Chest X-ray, PA view. Patient: 54 years old, sex M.
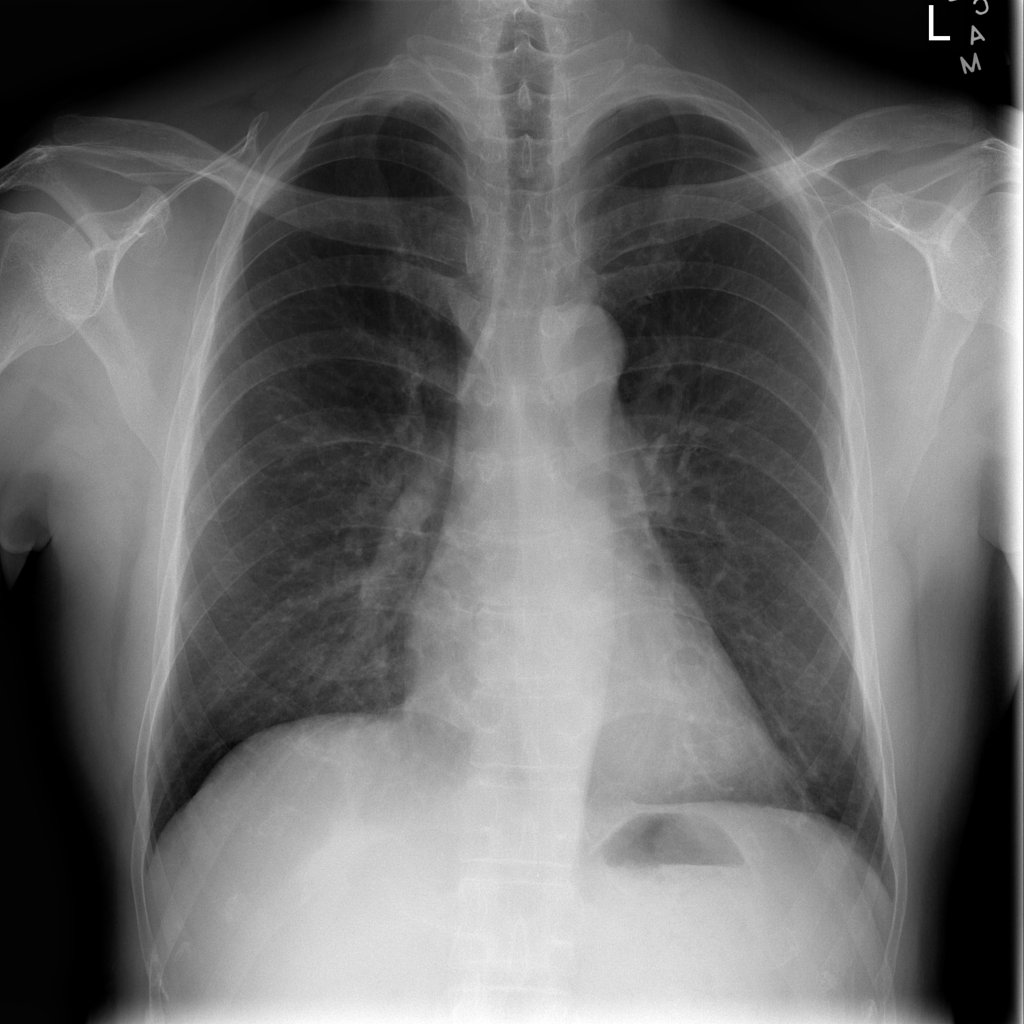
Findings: Infiltration